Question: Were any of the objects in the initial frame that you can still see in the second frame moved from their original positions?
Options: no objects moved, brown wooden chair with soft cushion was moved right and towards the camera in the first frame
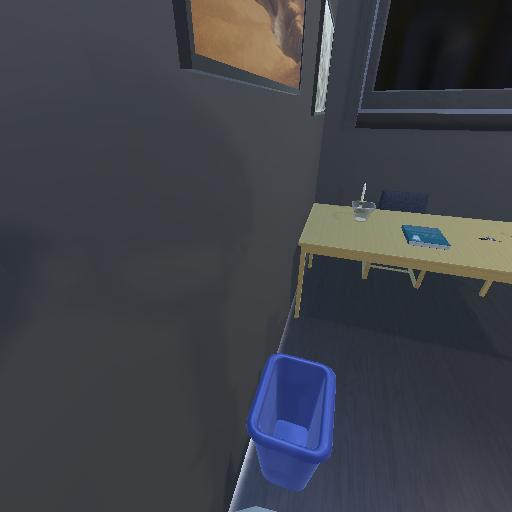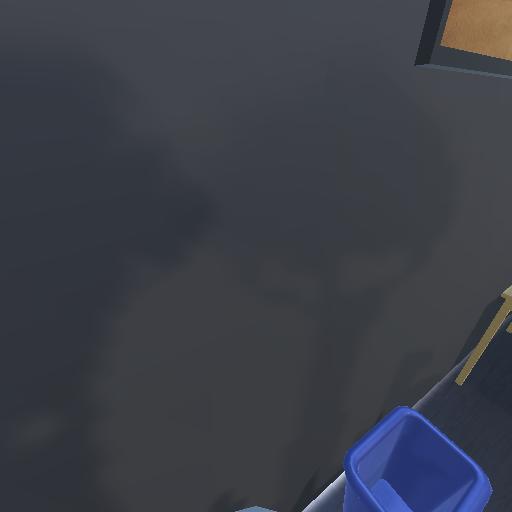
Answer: no objects moved